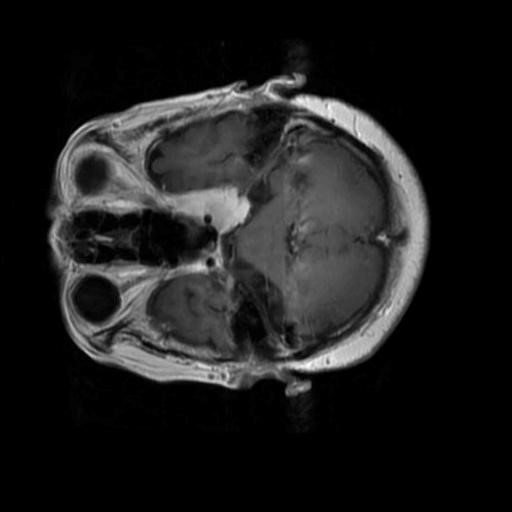
Label: brain_menin